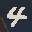
Label: 4